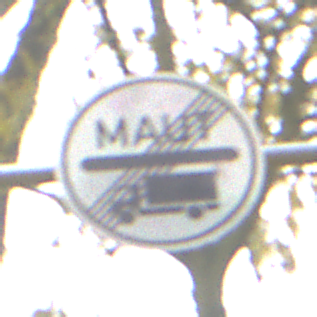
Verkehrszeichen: EndeMautpflicht
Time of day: Midday
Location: Outdoor (Nature)
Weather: Overcast
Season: Autumn
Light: Natural